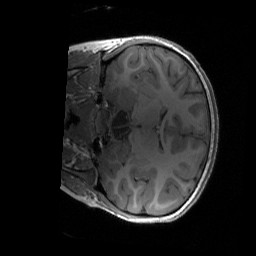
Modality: T1w
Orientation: coronal
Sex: female
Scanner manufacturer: siemens
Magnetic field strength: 3 T
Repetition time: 1.9 s
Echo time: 0.00243 s